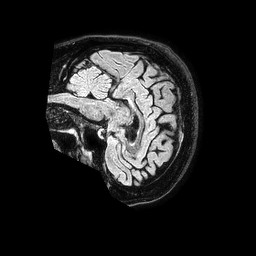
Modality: FLAIR
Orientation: sagittal
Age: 52
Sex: female
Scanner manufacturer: philips
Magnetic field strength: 1.5 T
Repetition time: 4.8 s
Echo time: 0.3 s